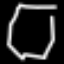
Label: octagon